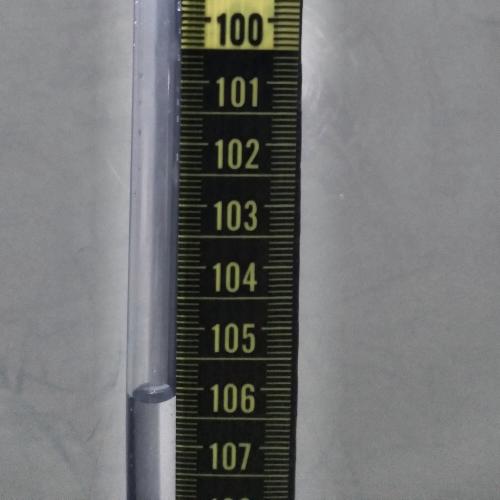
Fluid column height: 106.1 cm